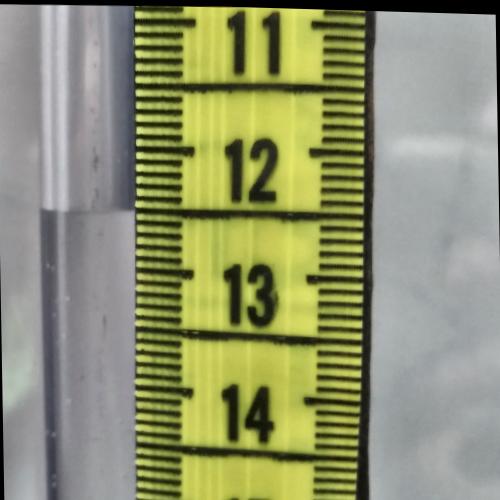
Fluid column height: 12.5 cm